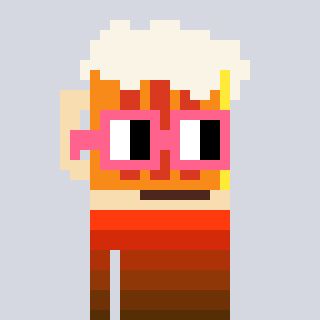
a pixel art character with square pink glasses, a beer-shaped head and a orange-colored body on a cool background